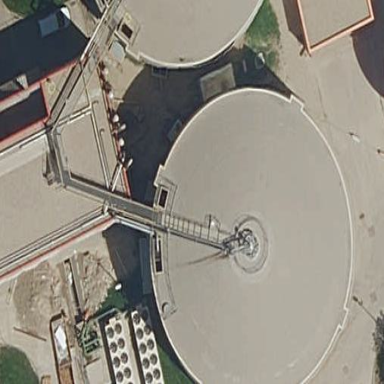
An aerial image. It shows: Storage tank that is man-made.